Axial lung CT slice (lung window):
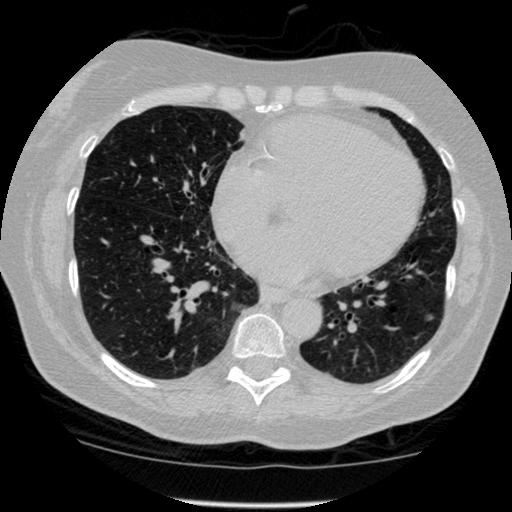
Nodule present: yes
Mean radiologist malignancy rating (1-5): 3